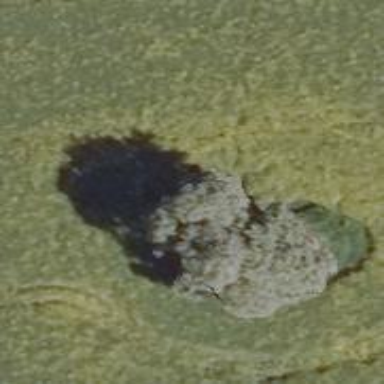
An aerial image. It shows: Beautiful tree in nature.